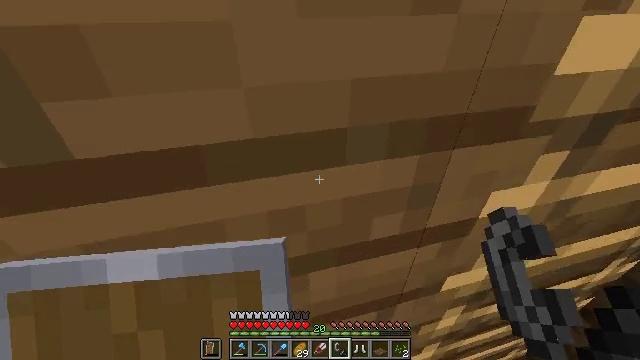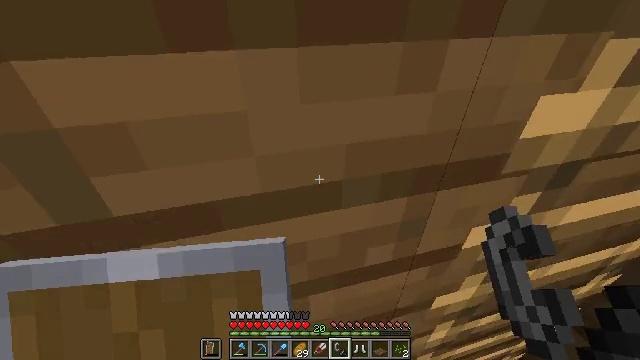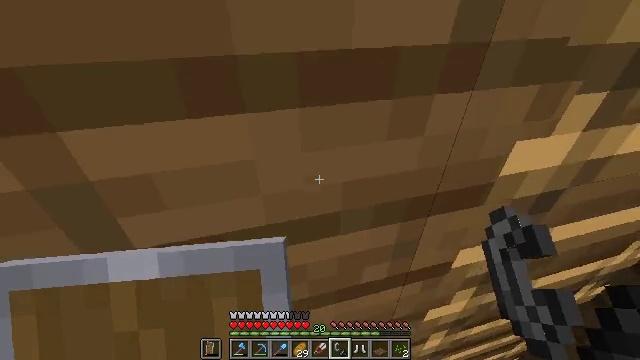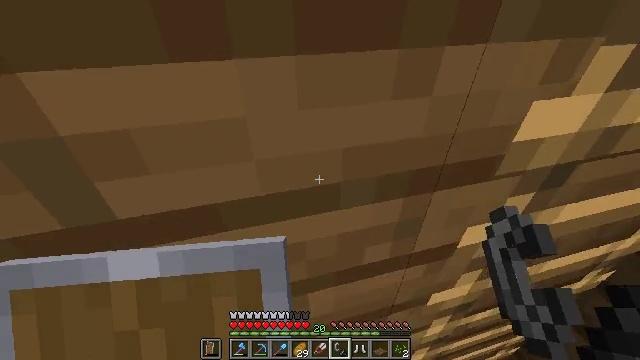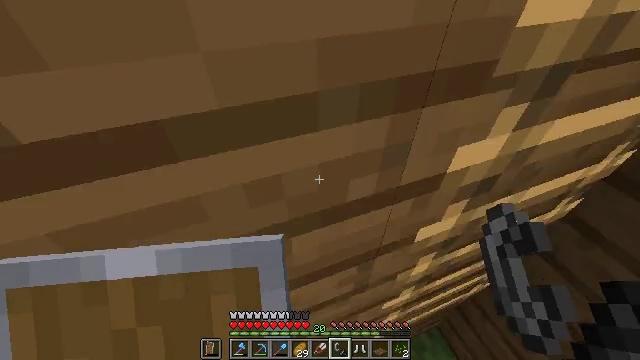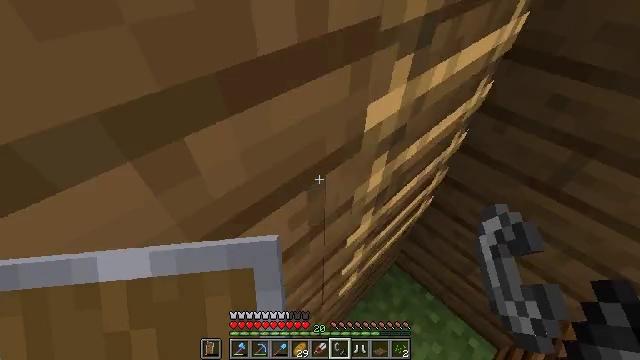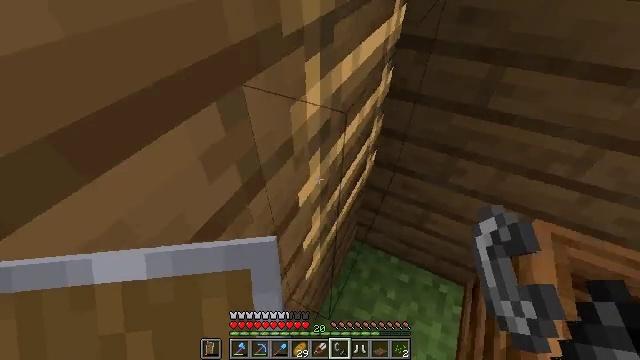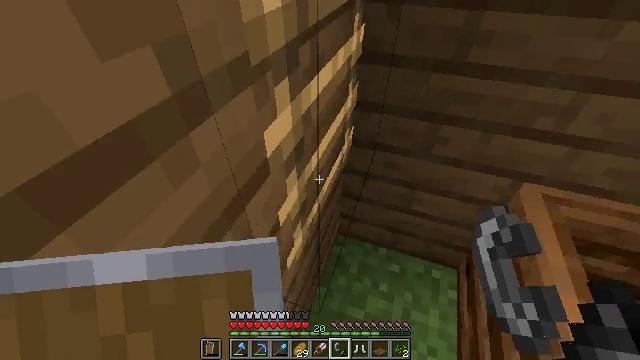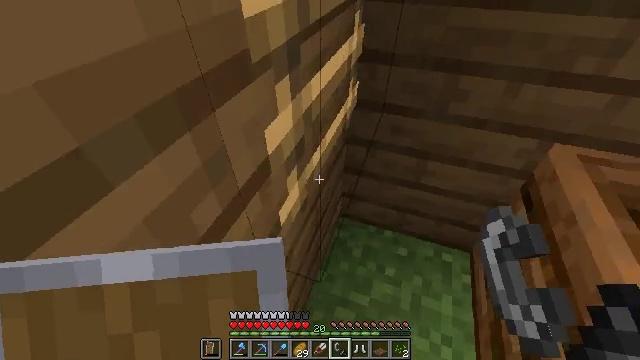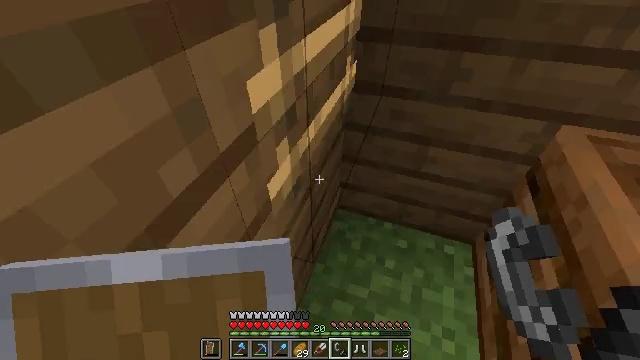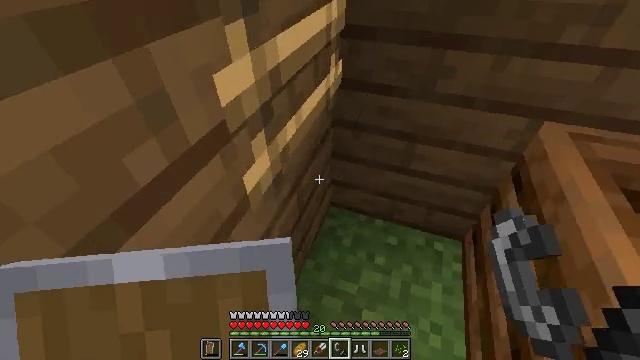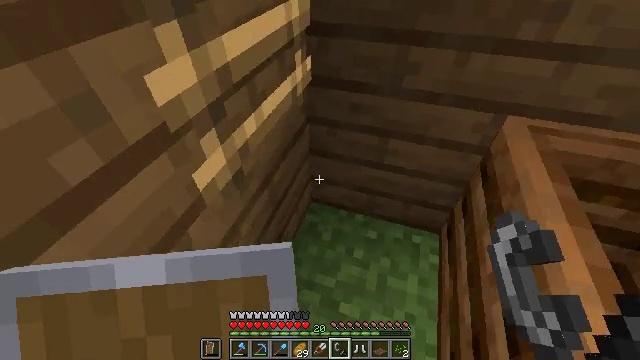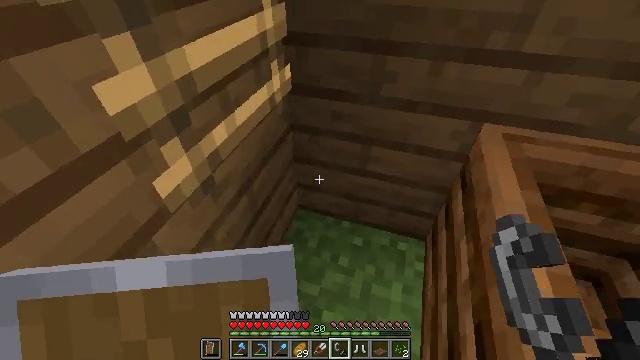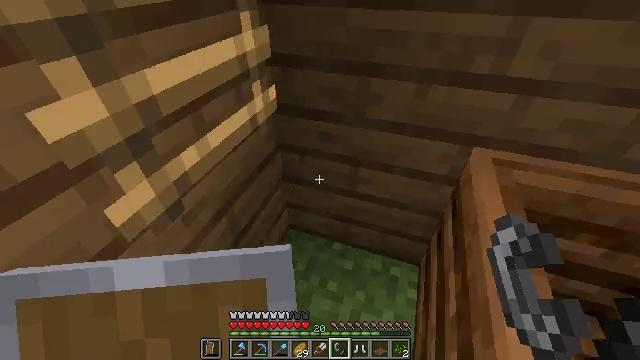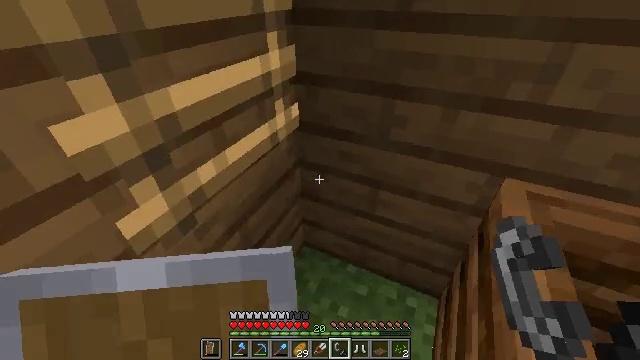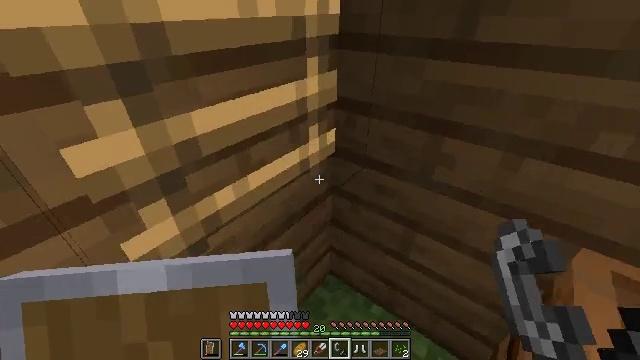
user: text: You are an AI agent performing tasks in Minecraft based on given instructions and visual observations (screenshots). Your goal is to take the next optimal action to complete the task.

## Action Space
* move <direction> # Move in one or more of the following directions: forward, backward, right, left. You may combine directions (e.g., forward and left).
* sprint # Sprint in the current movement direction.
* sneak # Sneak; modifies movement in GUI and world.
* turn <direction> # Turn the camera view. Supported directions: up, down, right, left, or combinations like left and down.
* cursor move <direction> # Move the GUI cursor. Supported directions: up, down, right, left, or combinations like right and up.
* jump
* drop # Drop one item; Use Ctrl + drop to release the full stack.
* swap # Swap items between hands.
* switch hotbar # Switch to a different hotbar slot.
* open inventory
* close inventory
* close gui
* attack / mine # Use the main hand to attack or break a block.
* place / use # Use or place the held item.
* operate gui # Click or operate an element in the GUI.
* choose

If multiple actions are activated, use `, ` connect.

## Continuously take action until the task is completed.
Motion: motion action
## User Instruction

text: Remove a pair of iron boots from the inventory.
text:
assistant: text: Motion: move forward and move right, sprint, jump
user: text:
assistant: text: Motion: move forward and move right, sprint, jump
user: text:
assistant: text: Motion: move forward and move right, sprint, turn down, jump
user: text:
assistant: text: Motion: move forward and move right, sprint, turn right and down, jump
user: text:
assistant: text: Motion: move forward, sprint, turn right and down, jump
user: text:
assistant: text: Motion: move forward, sprint, turn right and up, jump
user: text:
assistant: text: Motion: move forward, sprint, turn right and up, jump
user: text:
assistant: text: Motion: move forward, sprint, jump
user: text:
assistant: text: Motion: move forward and move right, sprint
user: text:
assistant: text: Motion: move right
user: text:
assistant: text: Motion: move right, turn right
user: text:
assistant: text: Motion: move right, turn up
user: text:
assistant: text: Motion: move right, turn left and up
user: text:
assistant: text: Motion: move right, turn left and up
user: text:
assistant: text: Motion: move right, turn left and up
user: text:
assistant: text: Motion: move forward and move right, turn left and up
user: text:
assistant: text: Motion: move forward and move right, sprint
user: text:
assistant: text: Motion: move forward, sprint, jump
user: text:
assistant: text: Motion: move forward, sprint, jump
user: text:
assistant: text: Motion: move forward, sprint, jump
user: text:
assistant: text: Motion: move forward, sprint, jump
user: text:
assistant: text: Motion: move forward, sprint, jump
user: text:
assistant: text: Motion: move forward, sprint, turn up, jump
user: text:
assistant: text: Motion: move forward, sprint, turn up, jump
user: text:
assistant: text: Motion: move forward, sprint, jump
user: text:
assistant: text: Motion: move forward, sprint, jump
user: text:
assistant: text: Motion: move forward, sprint, turn right, jump
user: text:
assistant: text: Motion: move forward, sprint, turn right, jump
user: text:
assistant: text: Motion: move forward, sprint, jump
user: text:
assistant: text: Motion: move forward, sprint, jump